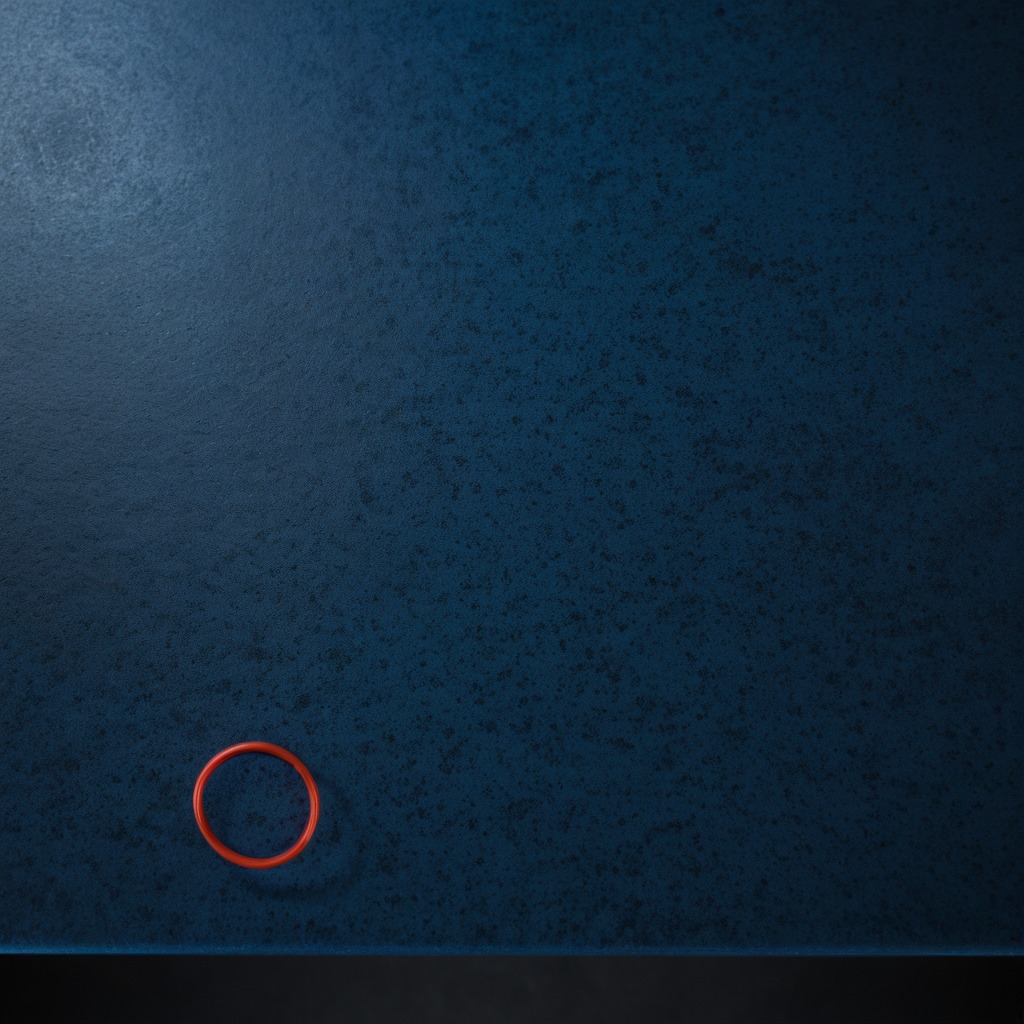
A rubber O-ring lying on the granite tabletop